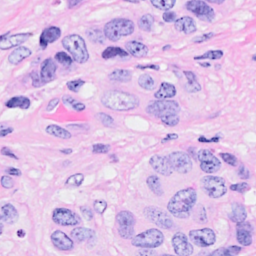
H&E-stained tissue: Breast